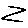
Label: zigzag